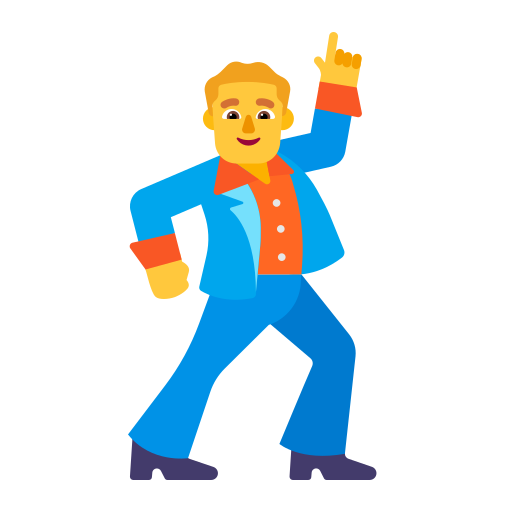
man dancing flat default